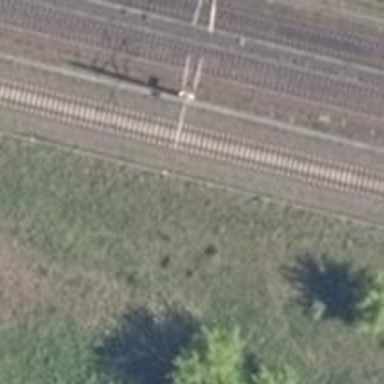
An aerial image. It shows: Milestone along the railway track with catenary mast.